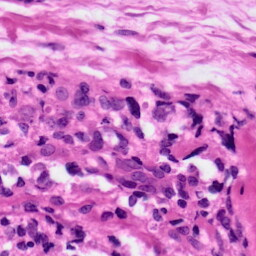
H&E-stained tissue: Ovarian